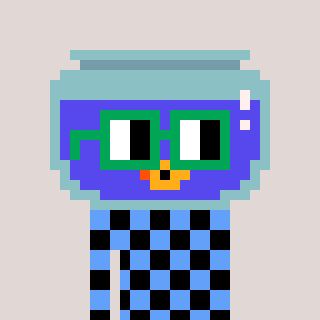
a pixel art character with square green glasses, a goldfish-shaped head and a blue-colored body on a warm background